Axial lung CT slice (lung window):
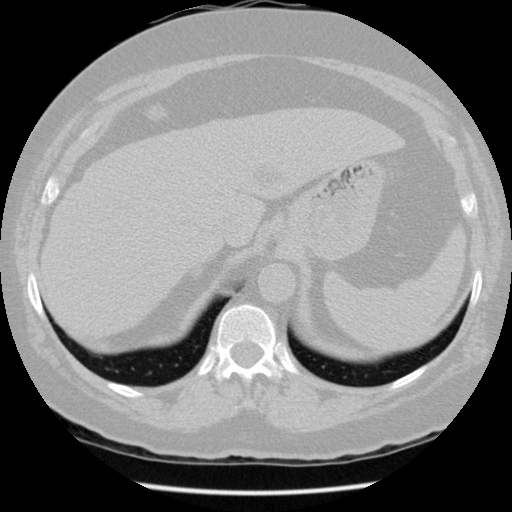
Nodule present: no